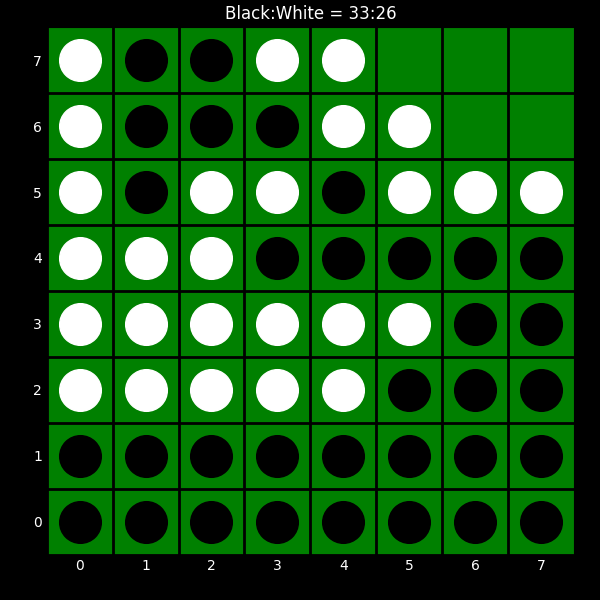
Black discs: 33
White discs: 26